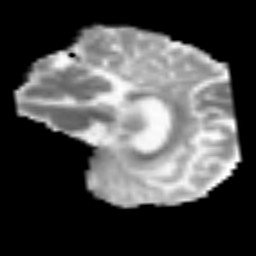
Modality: MD
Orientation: sagittal
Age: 62
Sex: female
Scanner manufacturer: siemens
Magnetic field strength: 3 T
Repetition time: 3.2 s
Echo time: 0.081 s